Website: apple-inc
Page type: customer-info-address
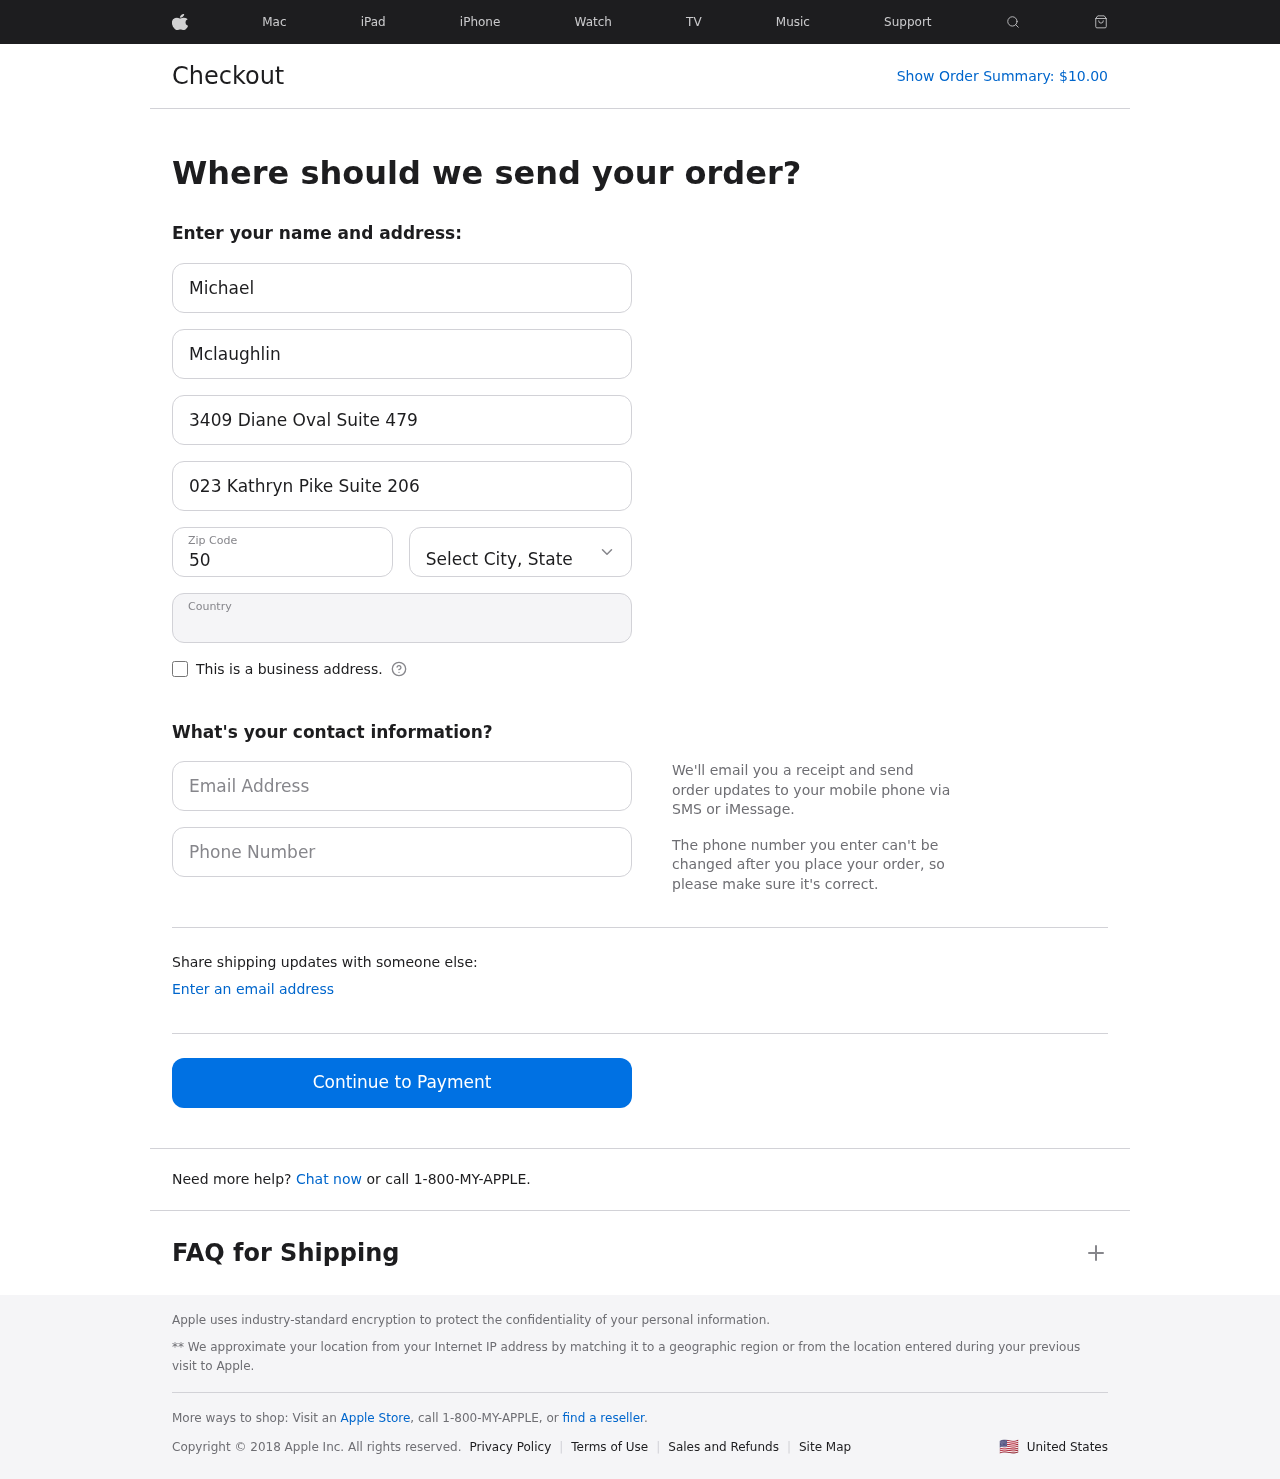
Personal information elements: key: PII_CITY_STATE
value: Annafurt, AK
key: PII_COUNTRY
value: United States
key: PII_EMAIL
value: mmclaughlin@gmail.com
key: PII_FIRSTNAME
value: Michael
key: PII_LASTNAME
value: Mclaughlin
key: PII_PHONE
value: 3246120771
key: PII_POSTCODE
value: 50932
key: PII_STREET
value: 3409 Diane Oval Suite 479
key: PII_STREET2
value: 023 Kathryn Pike Suite 206
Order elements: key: ORDER_TOTAL
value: $10.00